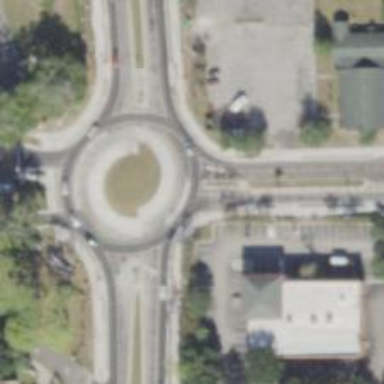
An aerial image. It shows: Secondary asphalt road leading to roundabout with turbo design.